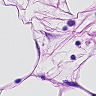
Metastatic tissue present: no